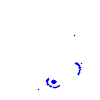
Particle: electron